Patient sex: M
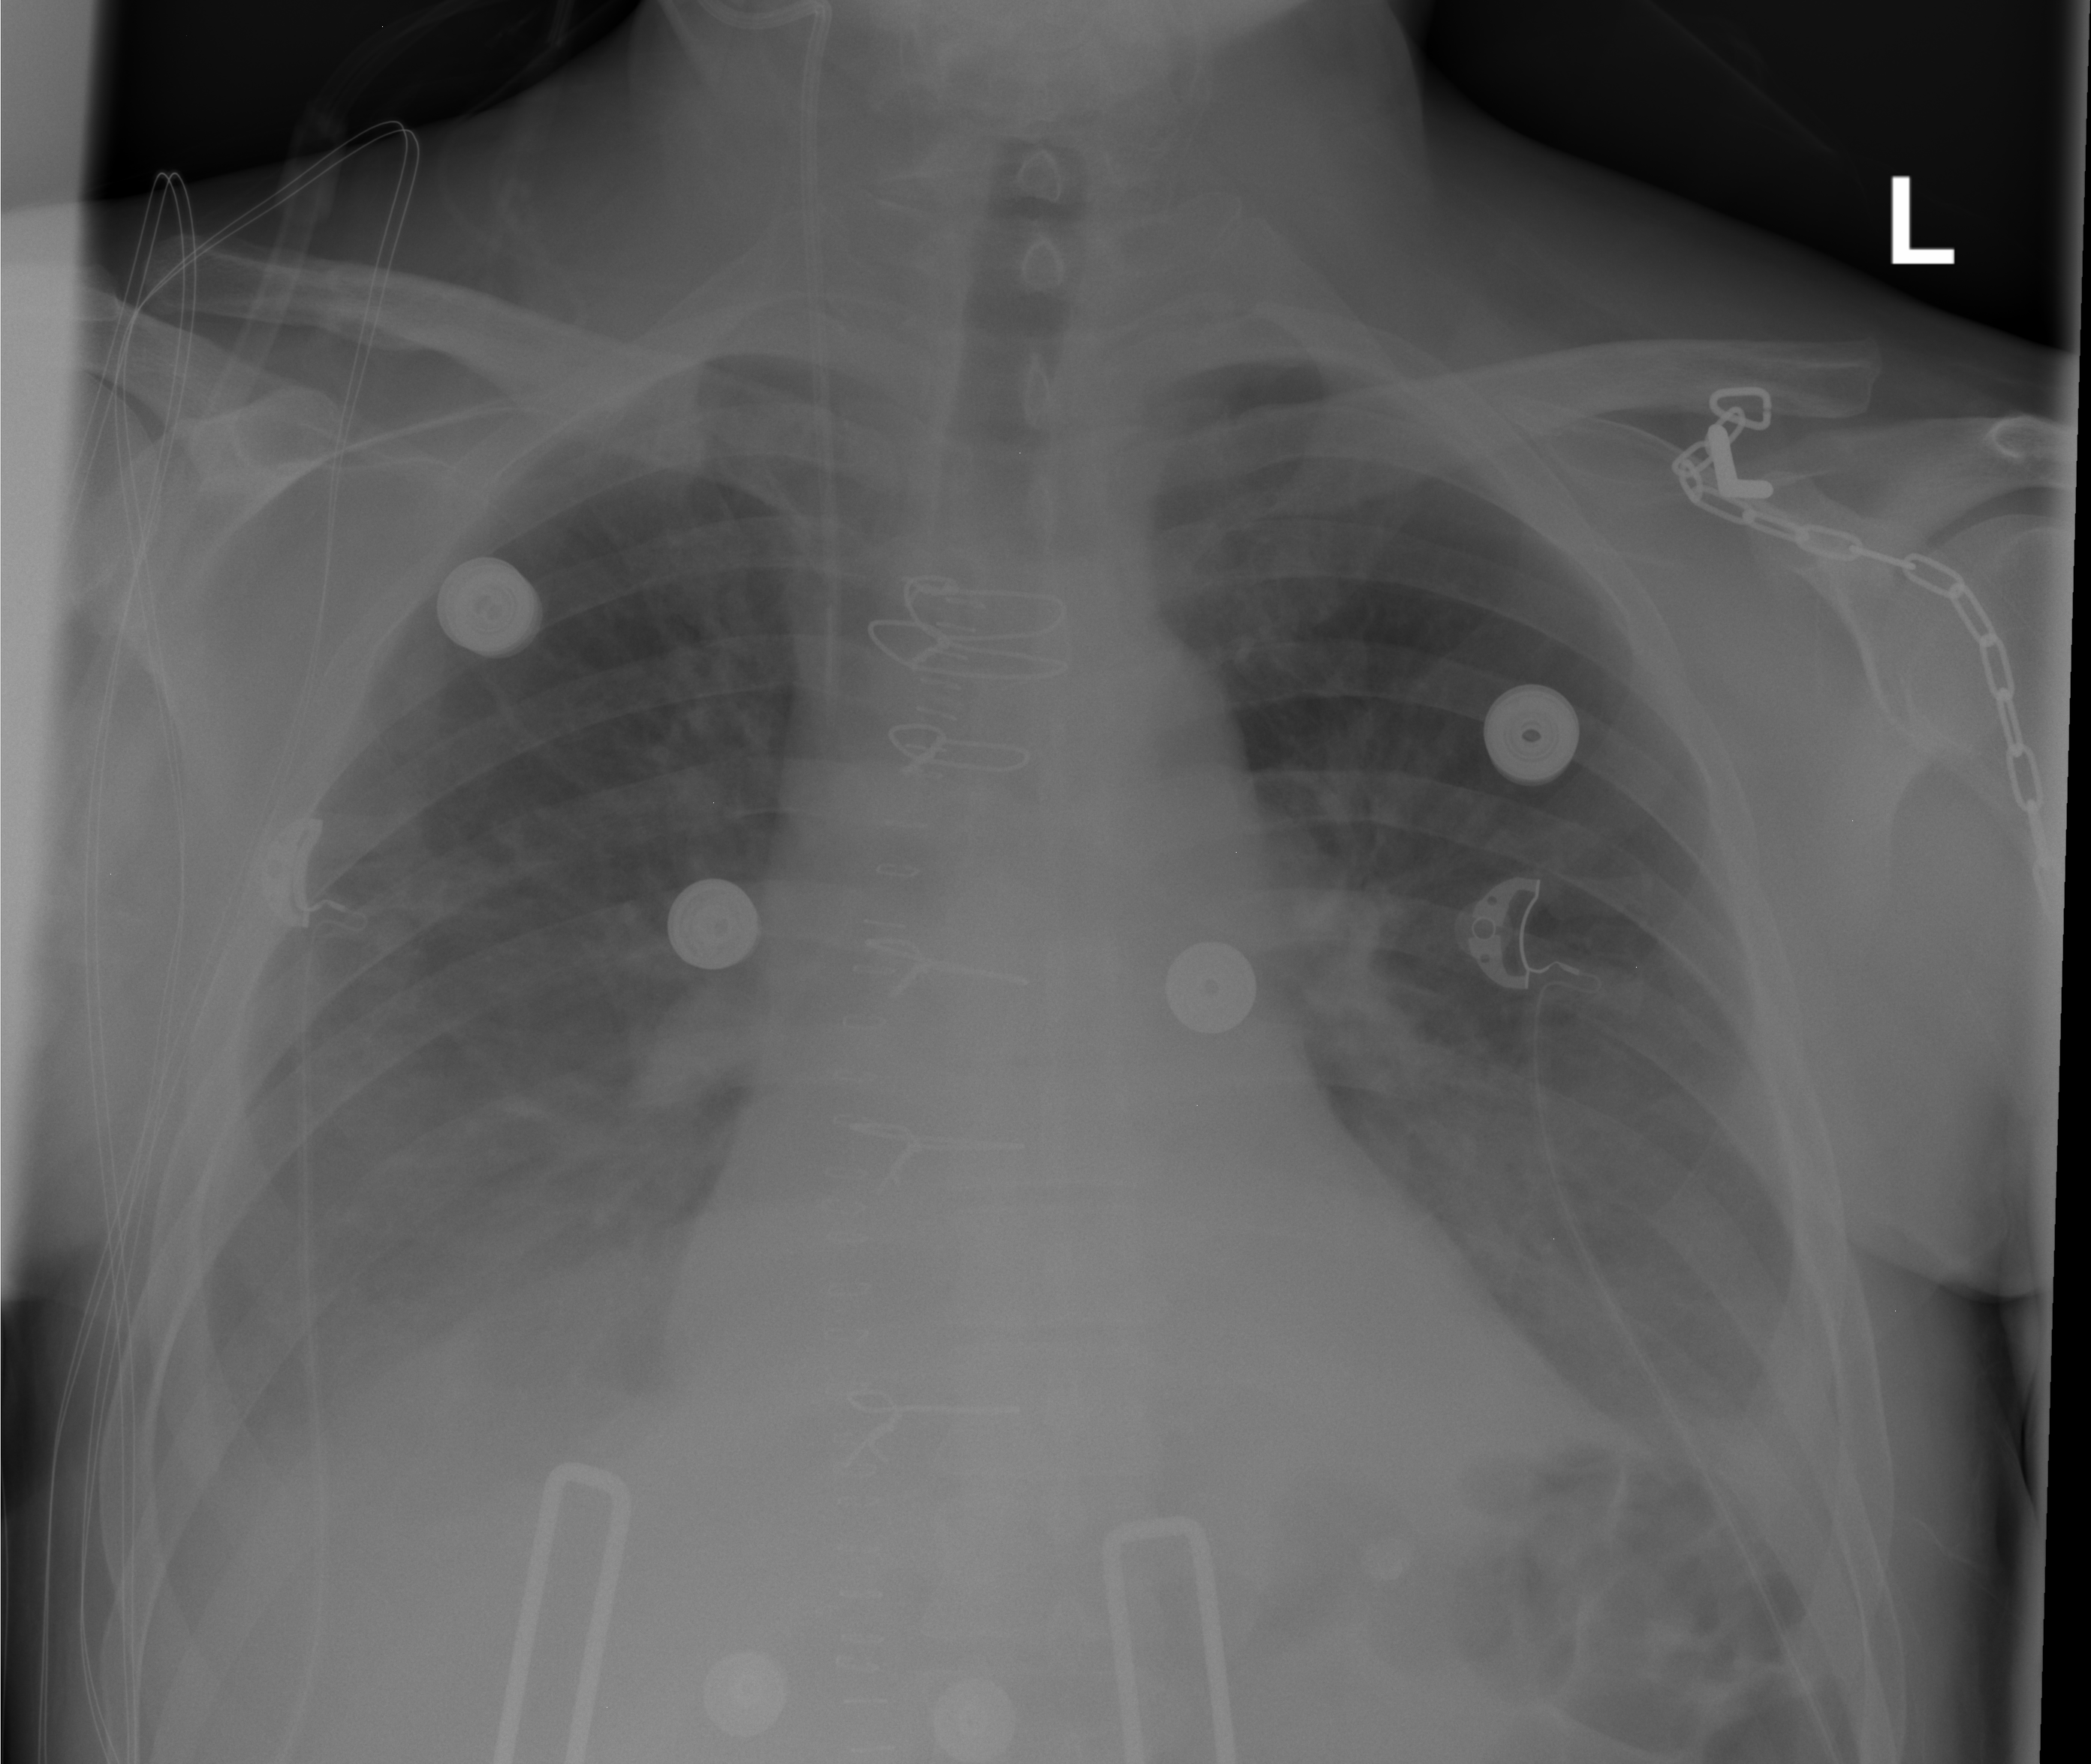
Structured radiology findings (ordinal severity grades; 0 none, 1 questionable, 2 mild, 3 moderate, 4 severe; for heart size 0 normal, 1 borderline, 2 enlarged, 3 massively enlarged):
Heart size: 1
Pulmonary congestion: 1
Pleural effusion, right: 2
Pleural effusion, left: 2
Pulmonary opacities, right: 0
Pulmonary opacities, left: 0
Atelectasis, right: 2
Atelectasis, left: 0